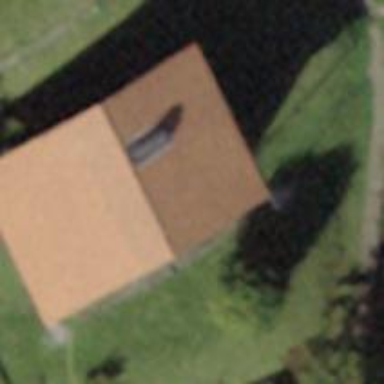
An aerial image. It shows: Detached building.